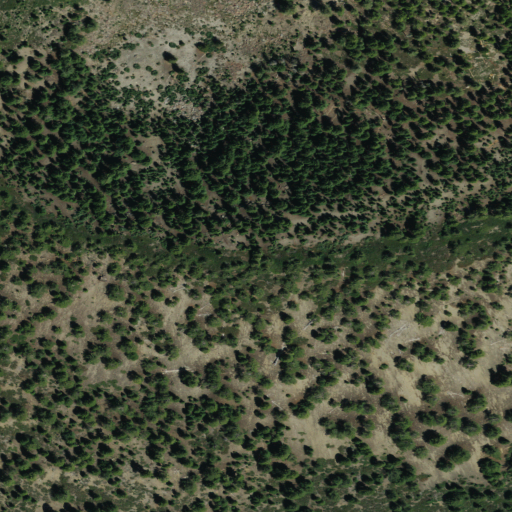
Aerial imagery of mountain in California named Hat Mountain containing evergreen forest, shrub, and grassland